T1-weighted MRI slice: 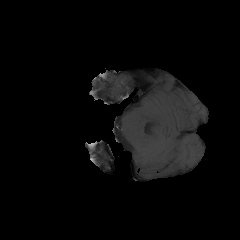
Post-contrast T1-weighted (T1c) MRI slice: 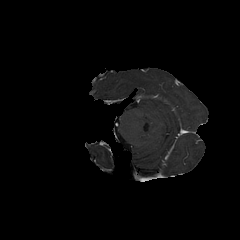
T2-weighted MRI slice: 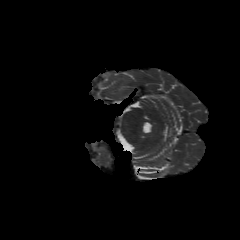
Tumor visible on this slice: no